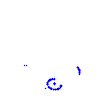
Particle: proton